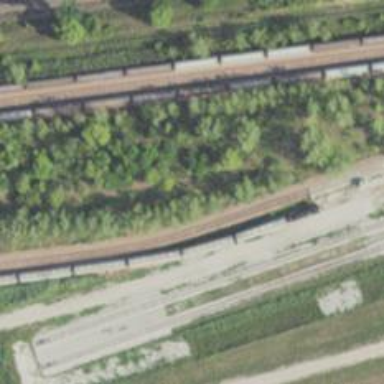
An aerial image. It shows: Railway yard used for servicing trains.